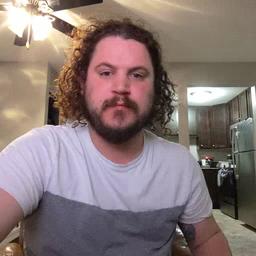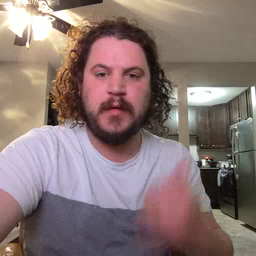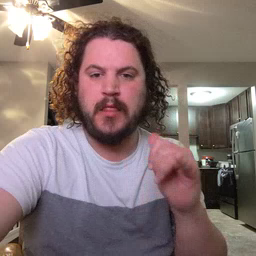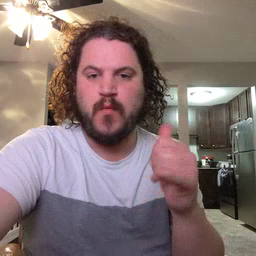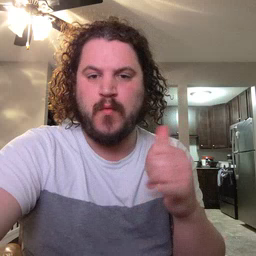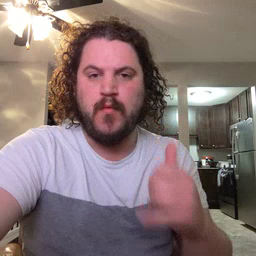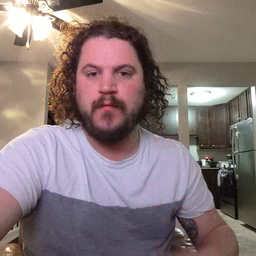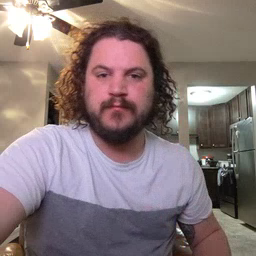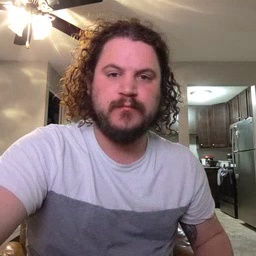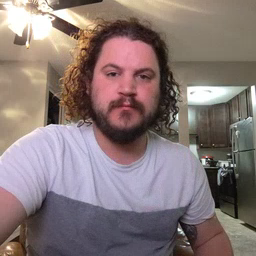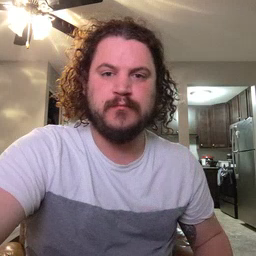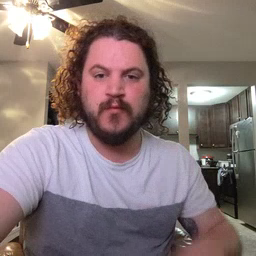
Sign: yellow